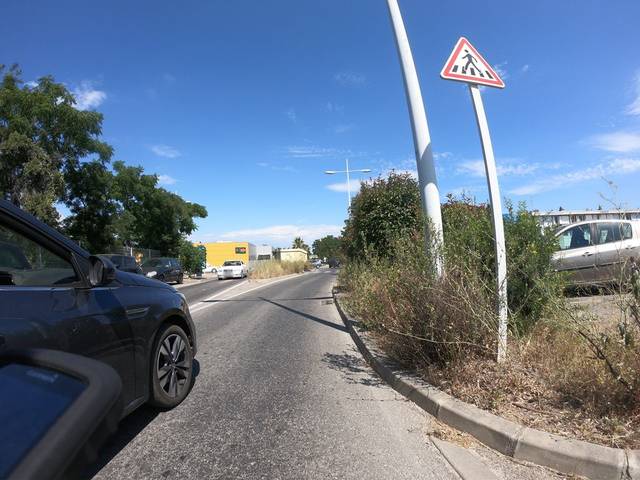
Region: France
Coordinates: 43.115, 5.854